Interaction volume radius: 5 \u00c5
Interaction volume height: 10 \u00c5
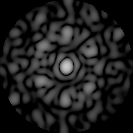
Disorder parameter: 0.6692